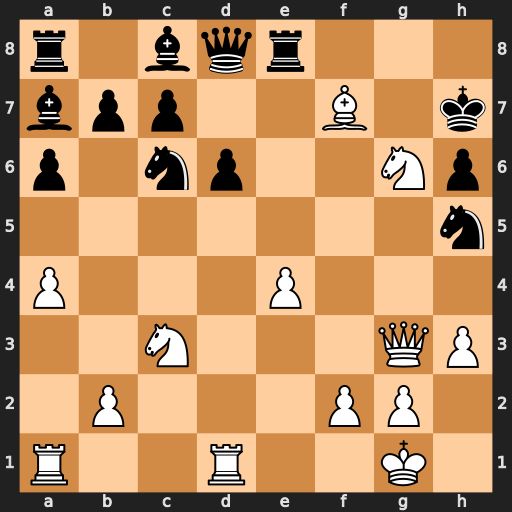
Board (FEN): r1bqr3/bpp2B1k/p1np2Np/7n/P3P3/2N3QP/1P3PP1/R2R2K1
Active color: w
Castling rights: -
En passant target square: -
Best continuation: Nf8+ Rxf8 Qg6+ Kh8 Qxh6#